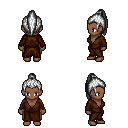
a pixel art fantasy rpg character, female body template, human, dark skin, brown robe, teal pants, white long topknot hairstyle, four views (front, back, left, right), 2x2 character sprite sheet, small pixel art, hard edges, no anti-aliasing